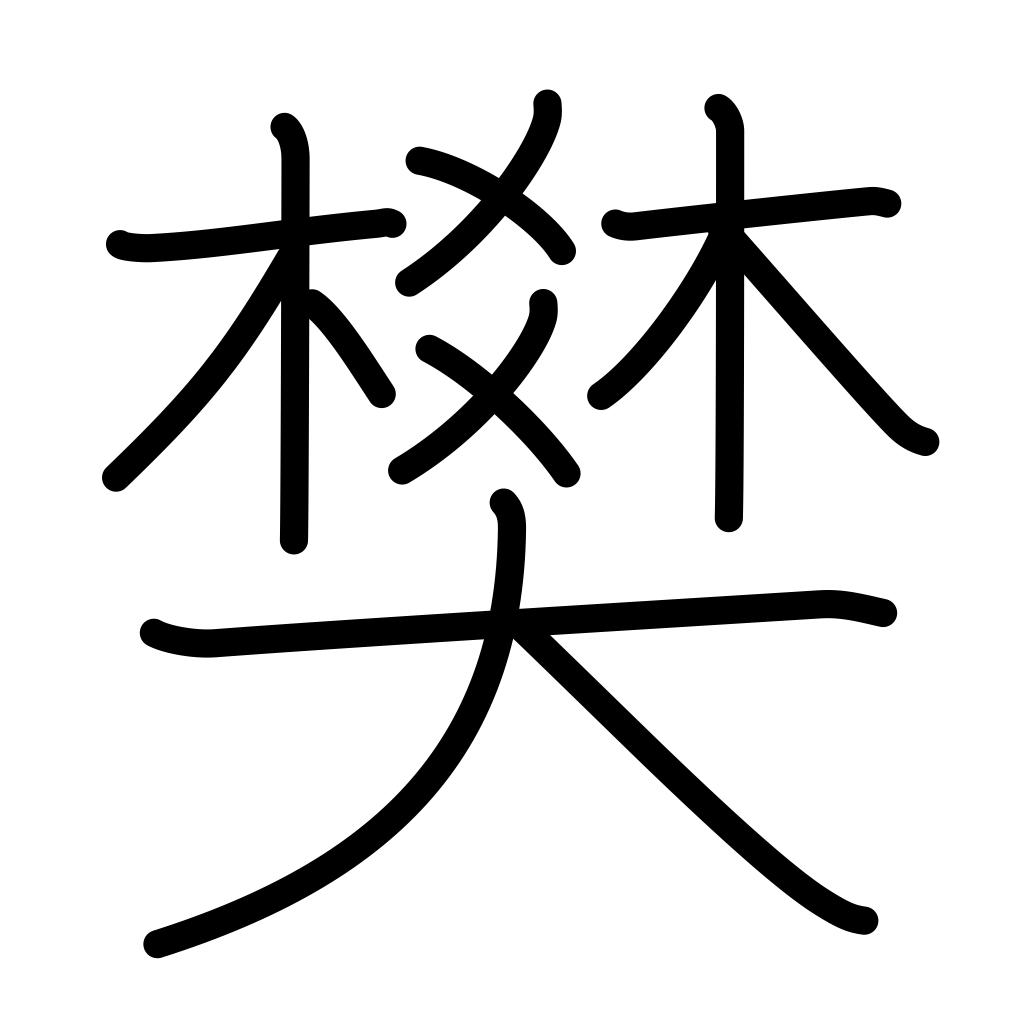
Meaning: cage, fence, pen, enclosure